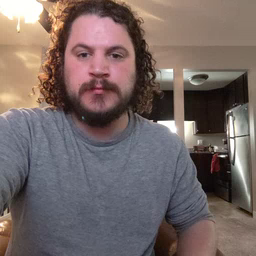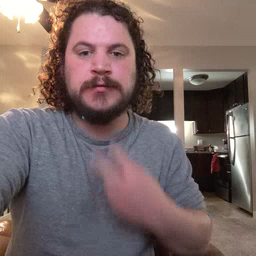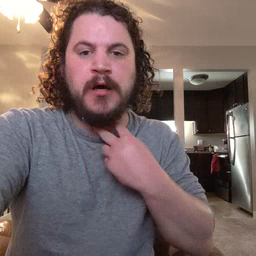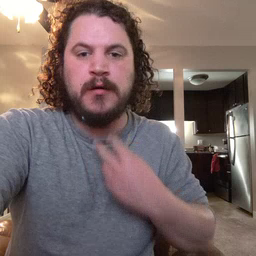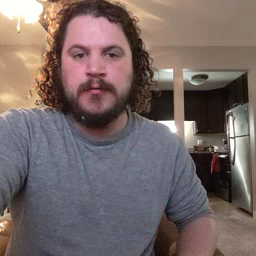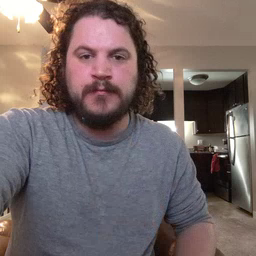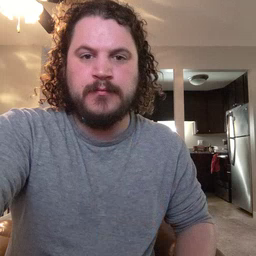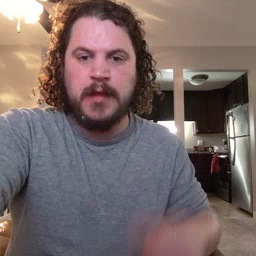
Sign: stuck